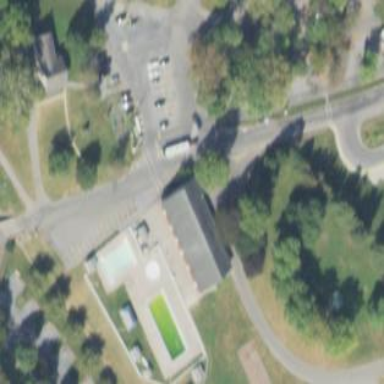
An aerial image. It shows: Sports centre dedicated to swimming activities.